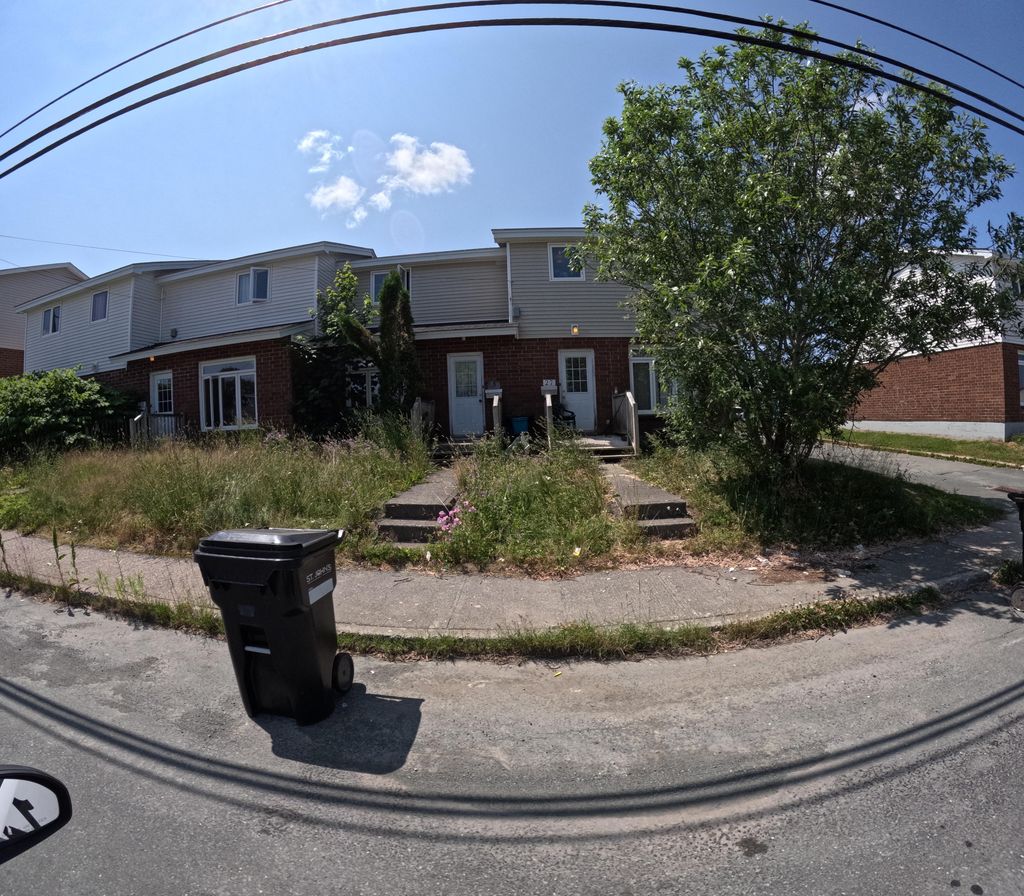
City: st_johns